Question: I'm working on a project with VS2010 and VSS 2005 for 3 months now. Usually I use command Gel latest from VS2010 and I get updated code files. Today since there was some issue in getting latest file I used Get latest command from VSS directly, attached screenshot with options I selected while getting latest.
After this my code is not compiling at all hundreds of errors coming. Since the errors are related with permission I manually removed 'Read Only' attribute of Bin and Obj folders and then my code compiled, no error. But then VS2010 doesn't prompt out nor check out files if I do any changes in the code files.
How to resolve this?
> Error 156 Unable to copy file "obj\Debug\BusinessObjects.dll" to "bin\Debug\BusinessObjects.dll". Access to the path 'bin\Debug\BusinessObjects.dll' is denied. Business Objects
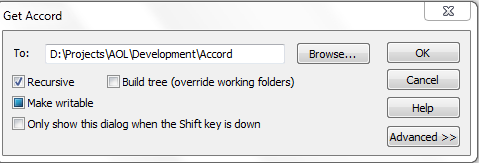
Answer: I'm going to guess that you accidentally checked in your bin and/or obj folder. Since VSS would like to make these readonly, it interferes with the build-- also as other team members check in recently built obj and binariaries, and you go get them (on get latest) they can break your build in your working folder. There is probably more than one way do it, but you can remove the obj and bin artifacts directly from VSS then check out to a new working folder, then add .dll, etc, to the ignore list.
Or it is something else.